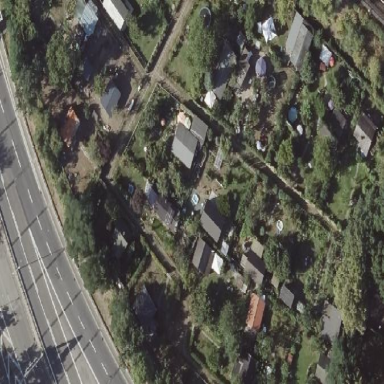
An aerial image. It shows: Area designated for allotments.